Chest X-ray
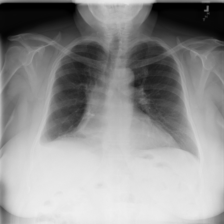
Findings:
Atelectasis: negative
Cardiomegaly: negative
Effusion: negative
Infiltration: negative
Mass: negative
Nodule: negative
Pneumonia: negative
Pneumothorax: negative
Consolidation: negative
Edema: negative
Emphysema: negative
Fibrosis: negative
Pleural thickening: negative
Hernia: negative